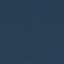
Land use / land cover class: SeaLake